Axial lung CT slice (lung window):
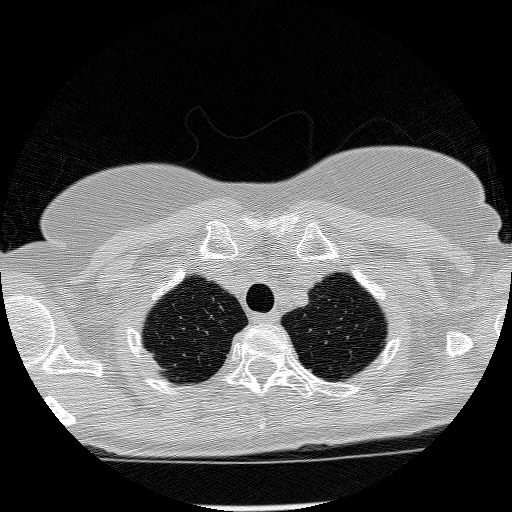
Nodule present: no